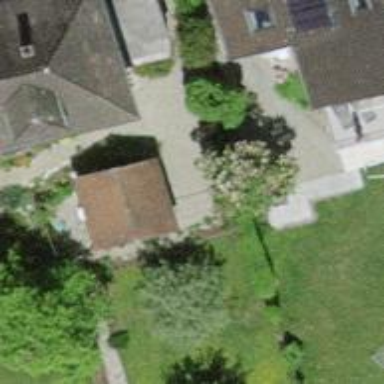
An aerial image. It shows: Simple house.